Current action and preconditions to check: path_clear

Your task: For each precondition in the list above, predict whether it will hold at this action.

Consider the current scene as observed from the mobile robot's camera, and analyze the predicted future states of all dynamic agents (e.g., people, animals, vehicles, or any moving entities) within the NEXT SECOND.

IMPORTANT: Only answer "very likely" if you are absolutely certain—based on strong, clear evidence—that a dynamic agent will violate the precondition in the predicted future state. Do NOT answer "very likely" for unlikely, ambiguous, or low-probability risks.

Ask yourself for each precondition: Is there a high probability, with clear and convincing evidence, that the predicted future states of any dynamic agent will interfere with the predicted future state of the currently executing action within the NEXT SECOND, causing that precondition to fail?

Assess the risk level based on these predictions. Use "likely" or "very likely" if motions create a clear risk of interference.

Use "neutral" or "improbable" if agents are nearby but their predicted paths are clearly diverging or non-conflicting.

Failure Risk Categories: "very improbable", "improbable", "neutral", "likely", "very likely"

Answer Format: Output ONLY the probability_of_failure value from these categories: "very improbable", "improbable", "neutral", "likely", "very likely"

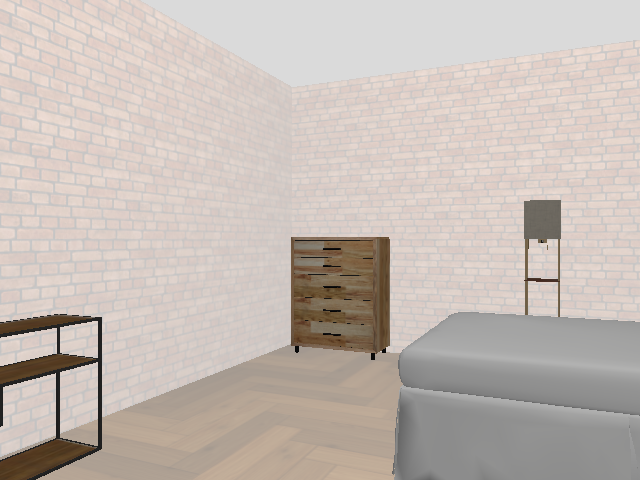

Answer: very improbable